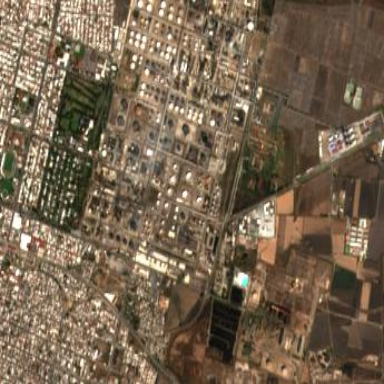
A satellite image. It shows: Industrial area with oil refinery.